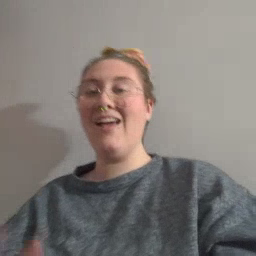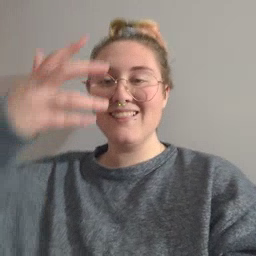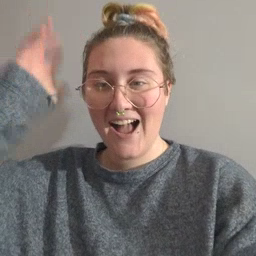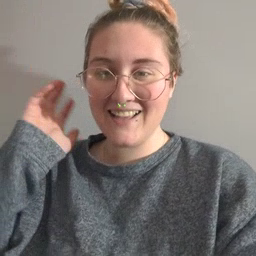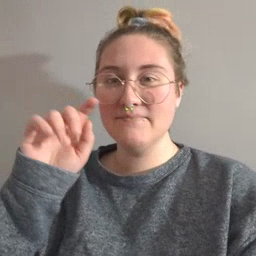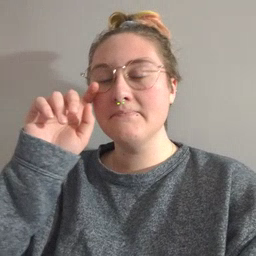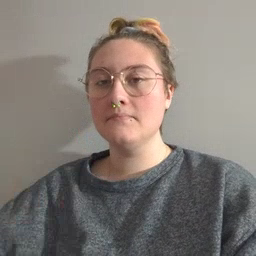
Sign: lion